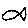
Label: fish